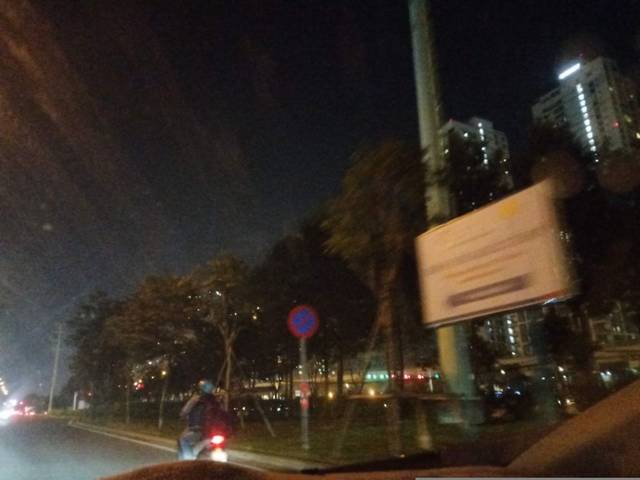
Region: Vietnam
Coordinates: 10.802, 106.748